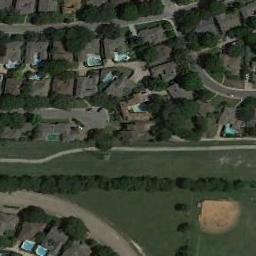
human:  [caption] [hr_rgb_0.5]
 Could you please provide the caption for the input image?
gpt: There is a baseball diamond in the right corner of many houses .

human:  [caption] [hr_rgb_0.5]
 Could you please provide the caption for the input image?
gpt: There is a white house on the edge of the baseball field .

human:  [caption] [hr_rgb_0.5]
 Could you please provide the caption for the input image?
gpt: There is a baseball diamond covered with many buildings and trees .

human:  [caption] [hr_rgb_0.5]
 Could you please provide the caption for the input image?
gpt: A baseball diamond surrounded by some trees and the medium residential area beside .

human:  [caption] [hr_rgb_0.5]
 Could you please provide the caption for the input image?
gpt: There are many trees around the baseball diamond .